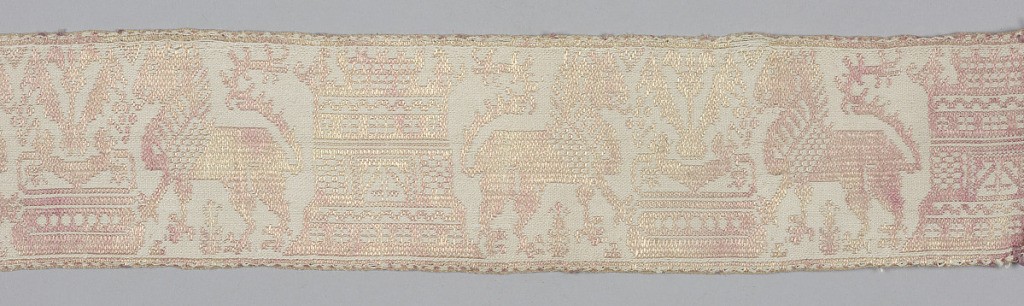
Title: Band
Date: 16th century
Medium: silk and linen (?) Technique:
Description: Narrow band with repeating pattern of confronted lions at a fountain and a crenelated tower. In faded red on a cream-colored ground.